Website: macys
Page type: account-selection
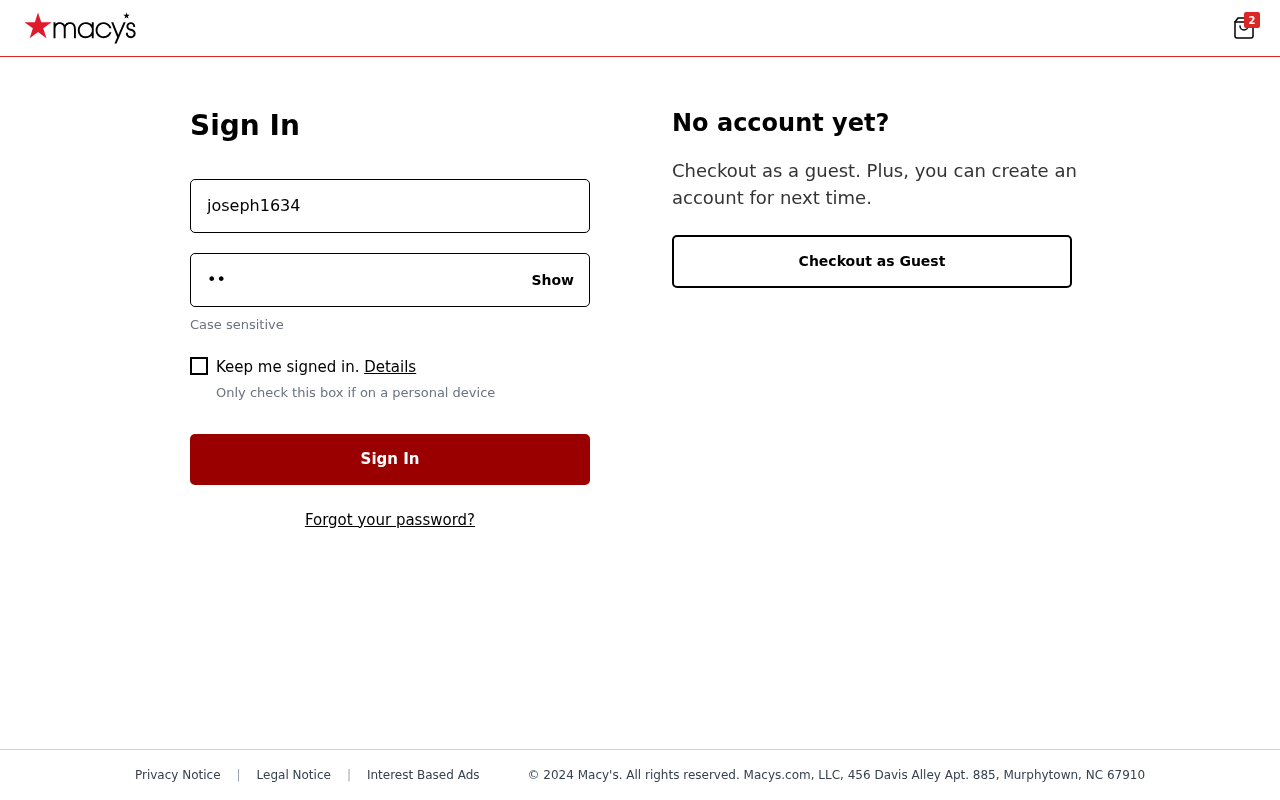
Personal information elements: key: PII_LOGIN_USERNAME
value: joseph1634
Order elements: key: ORDER_NUM_ITEMS
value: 2